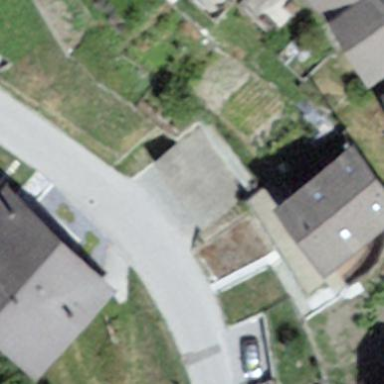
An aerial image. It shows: Garage.